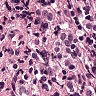
Metastatic tissue present: yes